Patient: sex M, age 48
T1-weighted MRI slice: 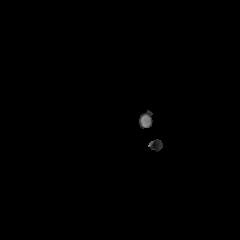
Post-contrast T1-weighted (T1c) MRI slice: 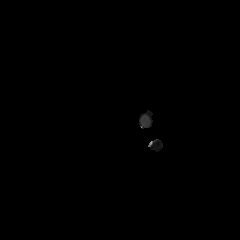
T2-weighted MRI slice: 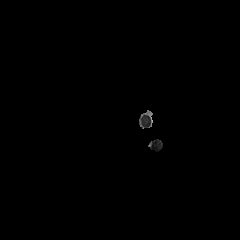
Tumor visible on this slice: no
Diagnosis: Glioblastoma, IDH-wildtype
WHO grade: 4